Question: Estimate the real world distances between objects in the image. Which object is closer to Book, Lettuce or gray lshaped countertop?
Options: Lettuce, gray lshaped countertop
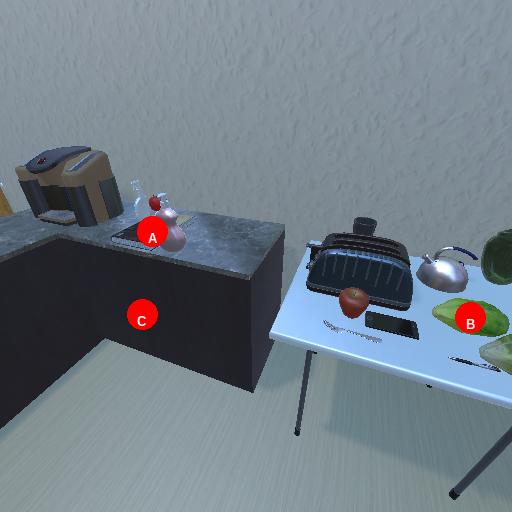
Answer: Lettuce